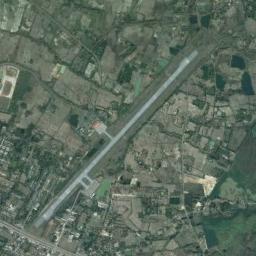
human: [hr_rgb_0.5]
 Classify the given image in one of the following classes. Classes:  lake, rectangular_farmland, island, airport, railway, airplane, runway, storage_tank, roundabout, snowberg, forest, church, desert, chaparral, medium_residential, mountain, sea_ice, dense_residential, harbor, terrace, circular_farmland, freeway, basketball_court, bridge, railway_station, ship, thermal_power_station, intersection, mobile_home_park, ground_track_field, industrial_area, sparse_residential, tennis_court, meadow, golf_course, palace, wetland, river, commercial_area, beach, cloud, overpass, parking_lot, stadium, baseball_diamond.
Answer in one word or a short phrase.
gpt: airport